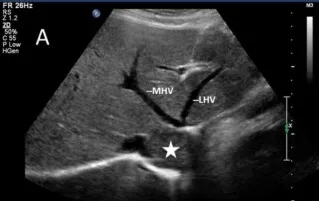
Images of liver greyscale and color Doppler sonography. (A) The lesion (asterisk) obstructed the blood flow from the left and middle hepatic veins to the inferior vena cava, resulting in a reversal of blood flow from the left hepatic vein into the middle hepatic vein.
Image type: radiology (ultrasound)